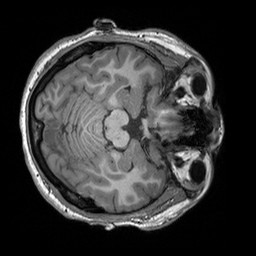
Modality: T1w
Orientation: axial
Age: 26
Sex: male
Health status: healthy
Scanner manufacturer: siemens
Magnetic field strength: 3 T
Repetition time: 2.3 s
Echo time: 0.00303 s